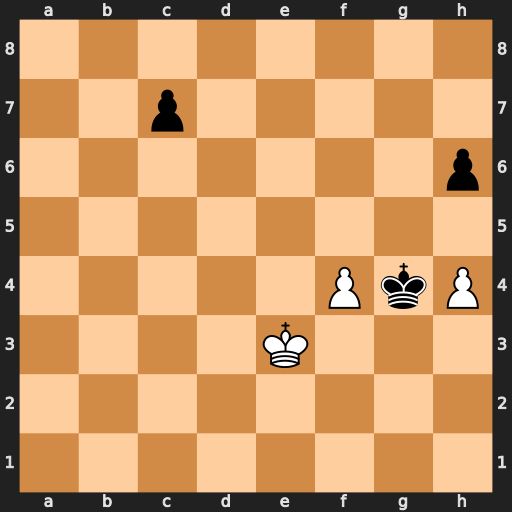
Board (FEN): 8/2p5/7p/8/5PkP/4K3/8/8
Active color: w
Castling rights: -
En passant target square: -
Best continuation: Ke4 Kxh4 f5 Kg5 Ke5 h5 f6